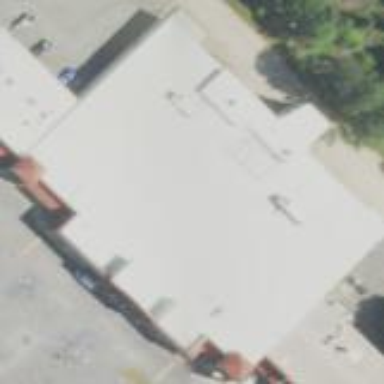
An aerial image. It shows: Supermarket located in building.